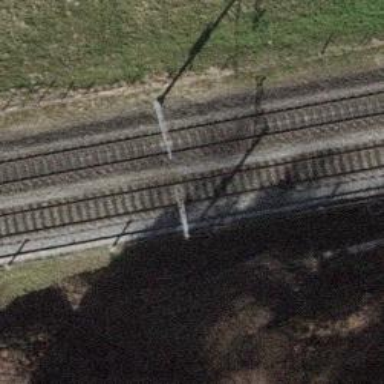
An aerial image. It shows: Railway signal.